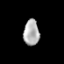
Tissue: prostate
Cell type: T cells
Senescence score: 0.34
Nuclear area (px): 400
Mean DAPI intensity: 175.055